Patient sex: M
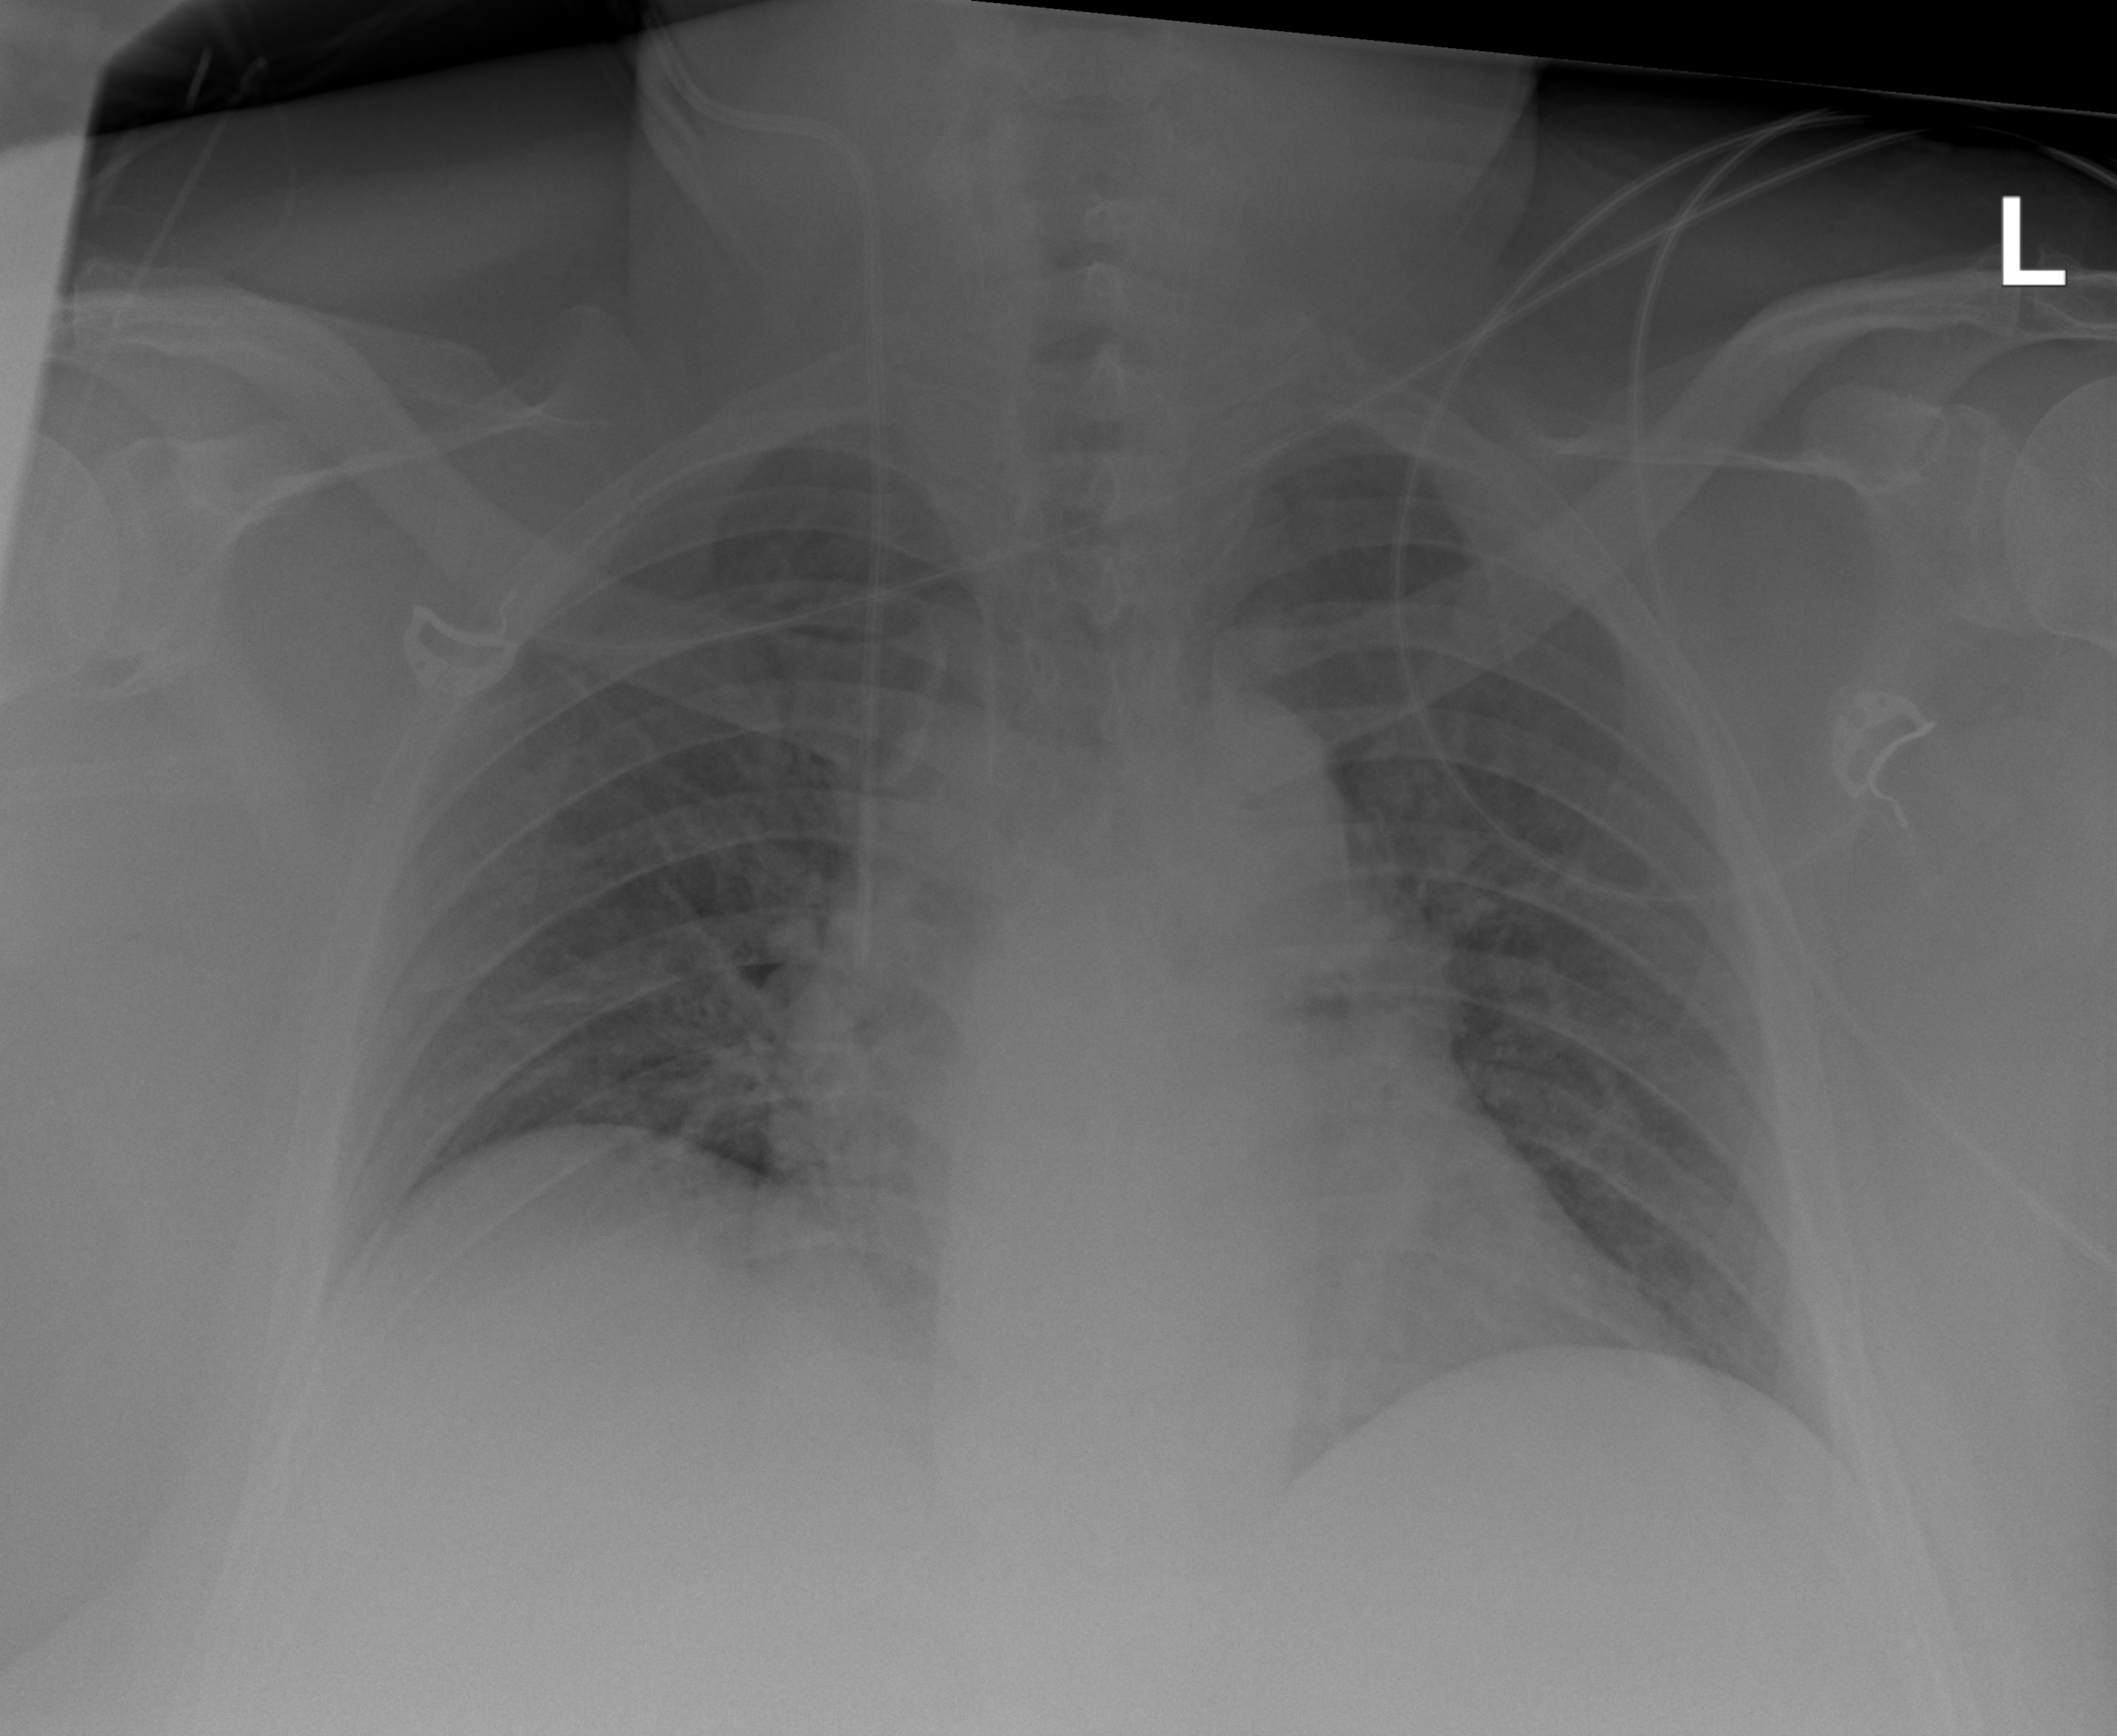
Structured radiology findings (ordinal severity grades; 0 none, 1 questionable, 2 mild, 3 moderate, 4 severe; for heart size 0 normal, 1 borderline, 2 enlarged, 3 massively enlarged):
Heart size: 2
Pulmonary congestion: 2
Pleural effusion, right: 0
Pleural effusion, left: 0
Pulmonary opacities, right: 2
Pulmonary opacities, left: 2
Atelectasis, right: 0
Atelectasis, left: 0